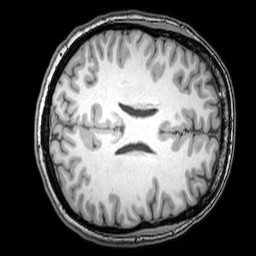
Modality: T1w
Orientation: axial
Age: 30
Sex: female
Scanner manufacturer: philips
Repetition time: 0.008283 s
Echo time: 0.00381 s